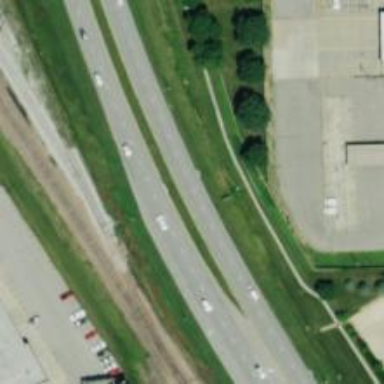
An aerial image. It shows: Primary highway.